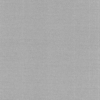
Label: dusty